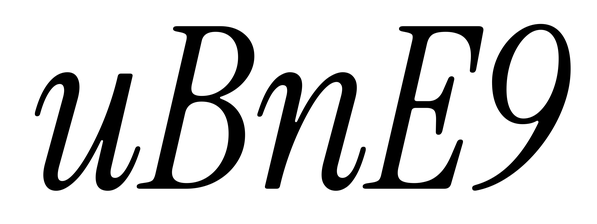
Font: InstrumentSerif-Italic